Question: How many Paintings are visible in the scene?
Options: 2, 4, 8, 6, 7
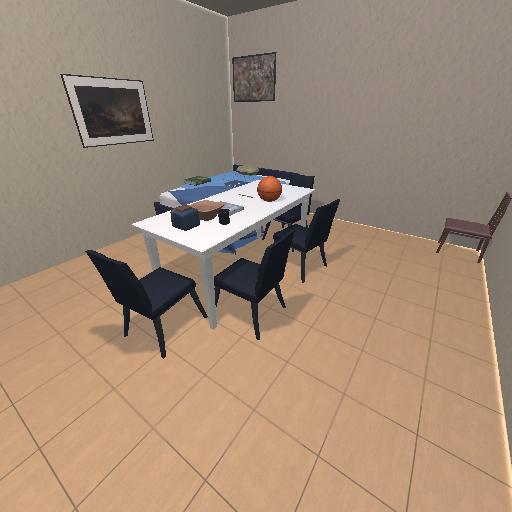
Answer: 2